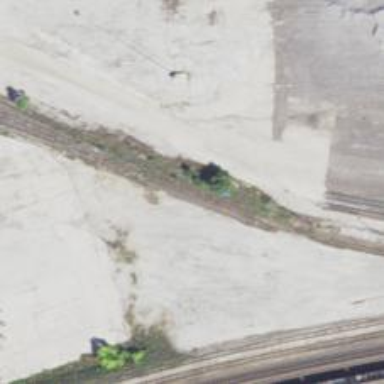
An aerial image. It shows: Abandoned railway siding.